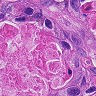
Metastatic tissue present: yes